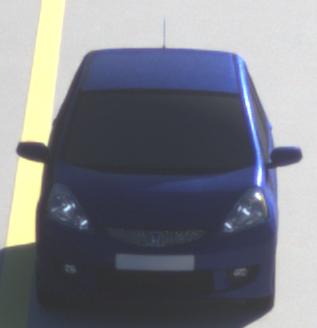
Make: Honda
Model: Jazz 1.2
Detailed model: Jazz (III) (11/08 - 04/11)
Model produced from: 2008/11
Model produced until: 2010/10
Doors: 5
Color: blue
Road condition: dry road
Daytime: sunrise or sunset
Contrast: medium contrast